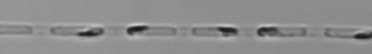
Label: Skeletonema